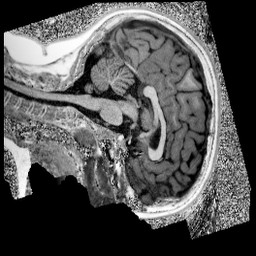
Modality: UNIT1
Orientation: sagittal
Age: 10
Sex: female
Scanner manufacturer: siemens
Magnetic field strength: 3 T
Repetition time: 4 s
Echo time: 0.00303 s